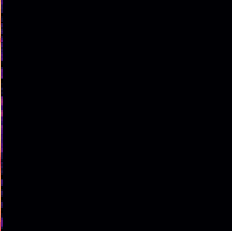
Sound class: Sea waves